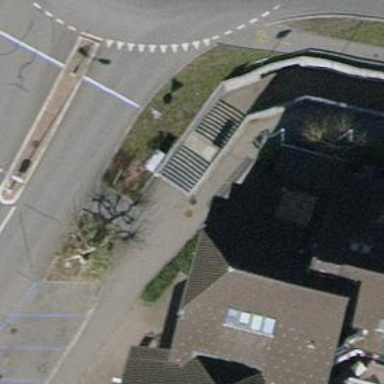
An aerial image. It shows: Steps made of asphalt.